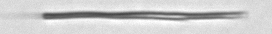
Label: fiber